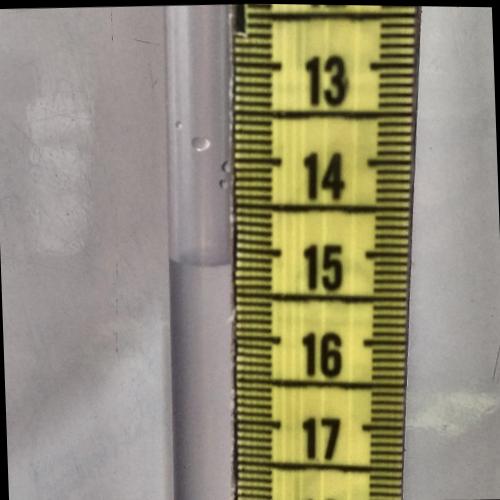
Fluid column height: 15.2 cm